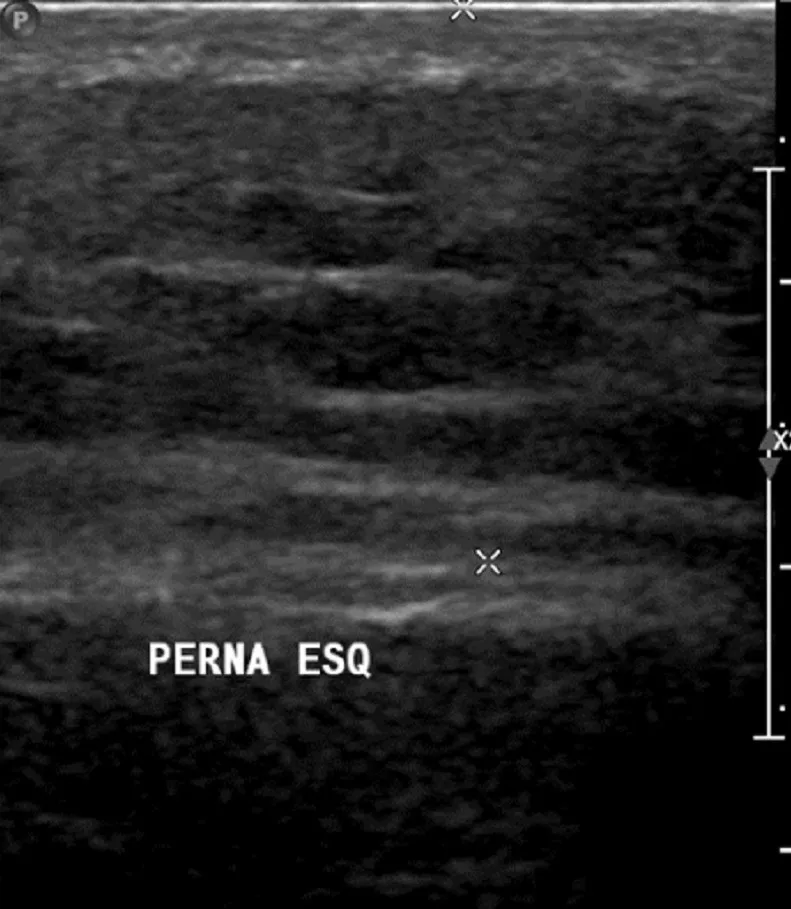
Post-treatment ultrasound showing the onset of the reconstruction of the skin layers.
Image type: radiology (ultrasound)